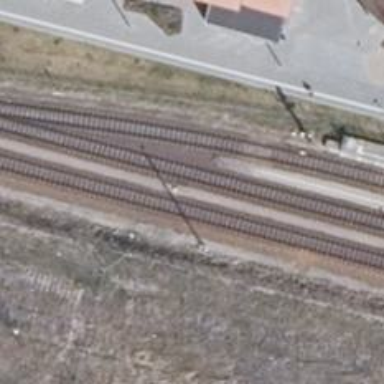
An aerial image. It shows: Station for public transport and railway.